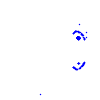
Particle: electron